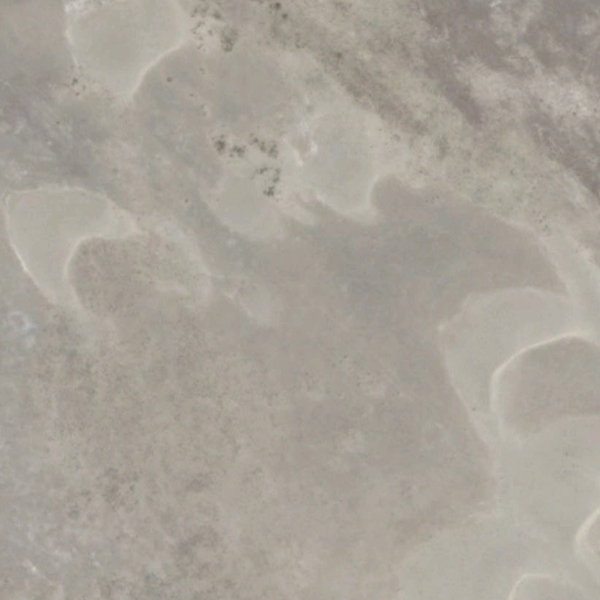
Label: Desert